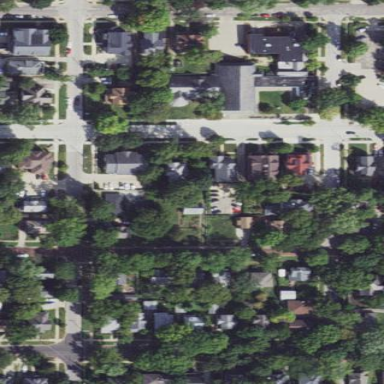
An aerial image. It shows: Sidewalk.